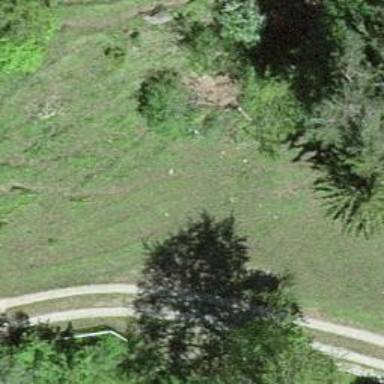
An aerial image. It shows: Bench.